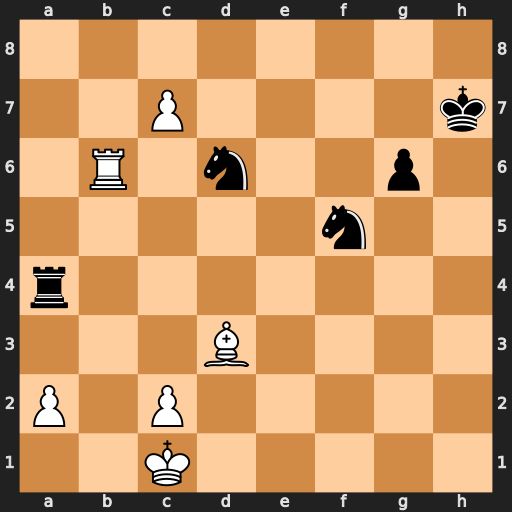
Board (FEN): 8/2P4k/1R1n2p1/5n2/r7/3B4/P1P5/2K5
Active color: w
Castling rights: -
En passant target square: -
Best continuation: Bxf5 gxf5 Rxd6